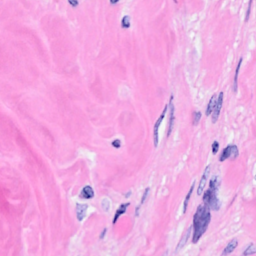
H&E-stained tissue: Breast